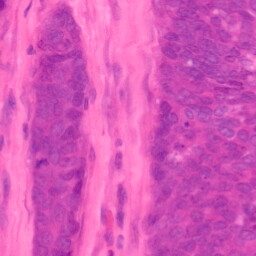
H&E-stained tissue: Colon